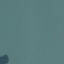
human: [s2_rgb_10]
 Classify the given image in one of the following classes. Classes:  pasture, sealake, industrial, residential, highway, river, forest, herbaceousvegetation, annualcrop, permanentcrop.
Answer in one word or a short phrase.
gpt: SeaLake